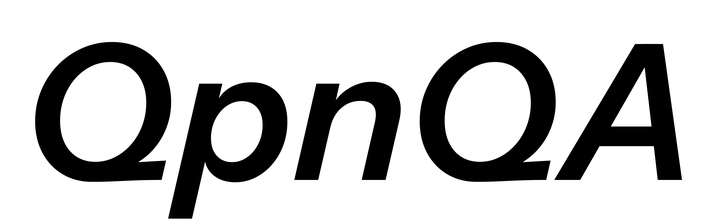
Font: InstrumentSans-Italic_SemiBold_Italic